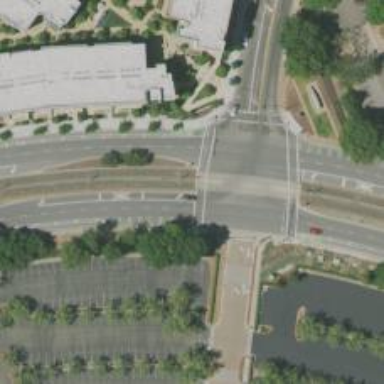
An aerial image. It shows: Solid stop line on the road marking.